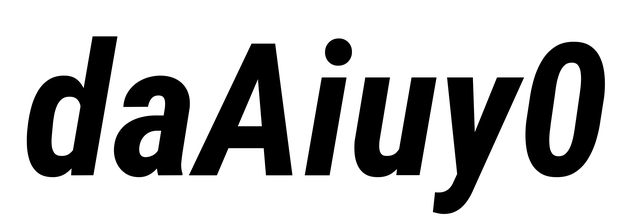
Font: Roboto-Italic_Condensed_Bold_Italic